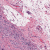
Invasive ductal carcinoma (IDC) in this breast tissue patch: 1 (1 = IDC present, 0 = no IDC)